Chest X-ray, AP view. Patient: 55 years old, sex F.
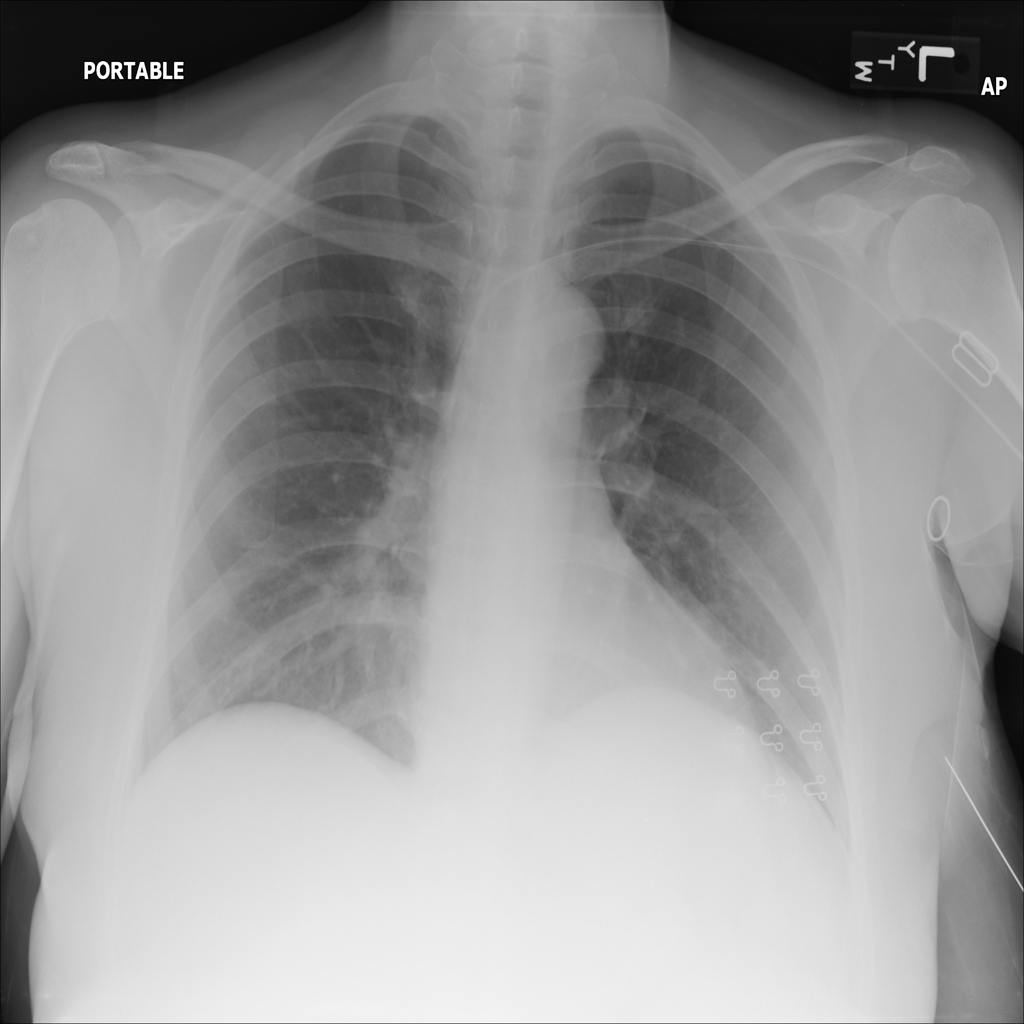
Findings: No Finding